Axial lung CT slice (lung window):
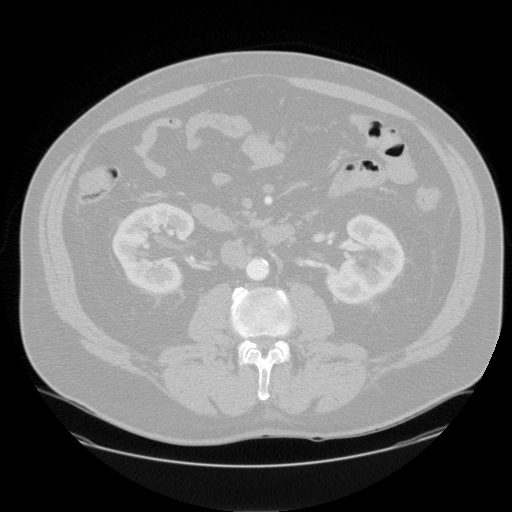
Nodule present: no